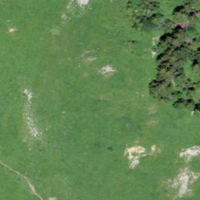
EUNIS habitat code: 23
Species observed at this site:
Pimpinella major